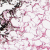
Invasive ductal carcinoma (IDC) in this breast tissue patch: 0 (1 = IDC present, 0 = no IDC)